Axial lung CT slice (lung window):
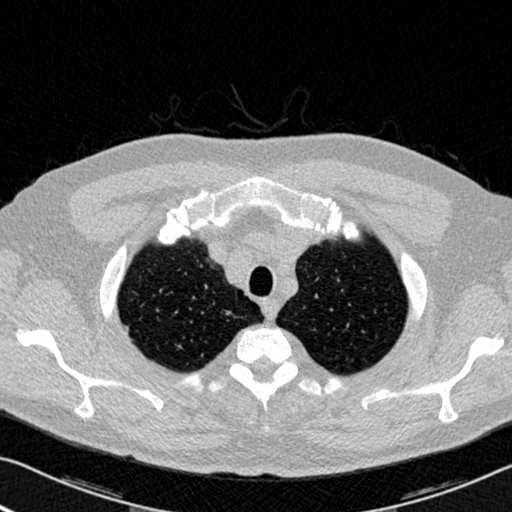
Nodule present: no